高一 · 计数
（2020 秋・双塔区校级期末）某学校为了调查该校学生在一周零食方面的支出情况, 抽出了一个容量为 $n$ 的样本，分成四组 $[20 ， 30 ）,[30 ， 40 ）,[40 ， 50 ）,[50 ， 60]$, 其频率分布直方图如图所示, 其中支出在 $[50,60]$ 元的学生有 180 人.

(1) 请求出 $n$ 的值;

(2) 请以样本估计全校学生的平均支出为多少元（同一组的数据用该区间的中点值作代表）;

（3）如果采用分层抽样的方法从 $[30 ， 40 ）,[40,50 ）$ 共抽取 5 人，然后从中选取 2 人参加学校进一步的座谈会，求在[30，40），[40，50）中正好各抽取一人的概率为多少.

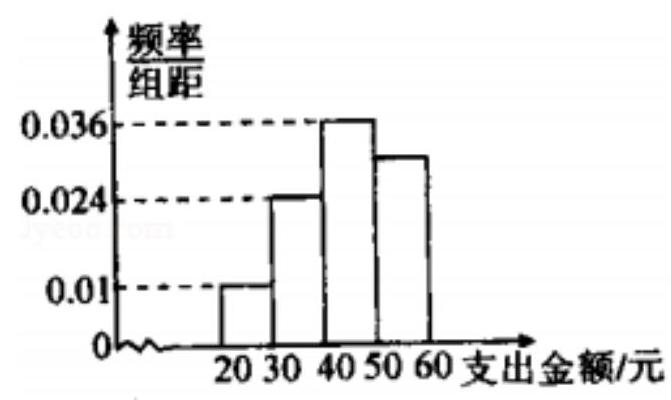
答案: 解: (1) 支出在 $[50,60]$ 元的学生的频率为: 1 - $(0.01+0.024+0.036) \times 10=0.3$,所以, $n=\frac{180}{0.3}=600$;

（2）由频率分布直方图可知，平均支出为: $25 \times 0.01 \times 10+35 \times 0.024 \times 10+45 \times 0.036 \times 10+55 \times 0.03$ $\times 10=43.6 ;$

（3）由题意可知 $[30,40 ）,[40,50 ）$ 分别有 $600 \times 0.024 \times 10=144,600 \times 0.036 \times 10=216$, 故在 $[30,40 ）$ 中抽取 2 人, 在 $[40,50 ）$ 中抽取 3 人,

设事件 $A$ 为: 在 $[30,40),\left[40,50 ）\right.$ 中正好各抽取一人, 则 $P(A)=\frac{C_{2}^{1} C_{3}^{1}}{C_{5}^{2}}=\frac{3}{5}$.